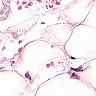
Metastatic tissue present: no